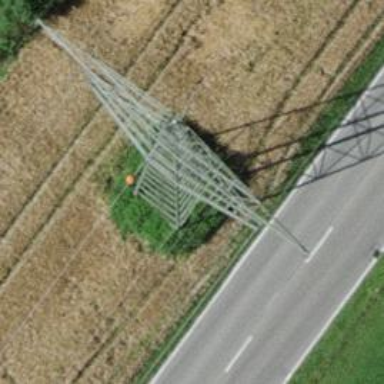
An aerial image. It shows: Power line in the image.